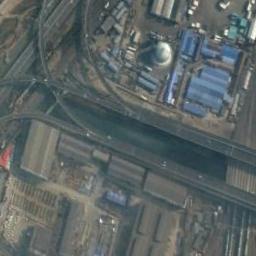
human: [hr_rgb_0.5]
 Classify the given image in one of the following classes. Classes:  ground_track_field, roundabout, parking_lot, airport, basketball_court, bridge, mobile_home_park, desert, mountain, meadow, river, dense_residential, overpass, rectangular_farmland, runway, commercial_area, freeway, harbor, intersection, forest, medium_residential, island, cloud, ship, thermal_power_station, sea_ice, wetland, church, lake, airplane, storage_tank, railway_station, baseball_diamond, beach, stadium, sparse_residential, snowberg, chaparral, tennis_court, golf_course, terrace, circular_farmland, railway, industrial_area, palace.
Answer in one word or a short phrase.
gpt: industrial_area